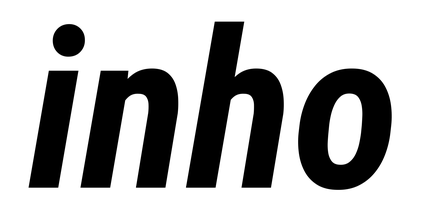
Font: Roboto-Italic_Condensed_Bold_Italic